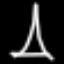
Label: The Eiffel Tower